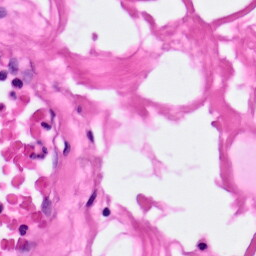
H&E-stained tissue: Pancreatic